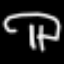
Label: mushroom